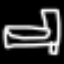
Label: bed